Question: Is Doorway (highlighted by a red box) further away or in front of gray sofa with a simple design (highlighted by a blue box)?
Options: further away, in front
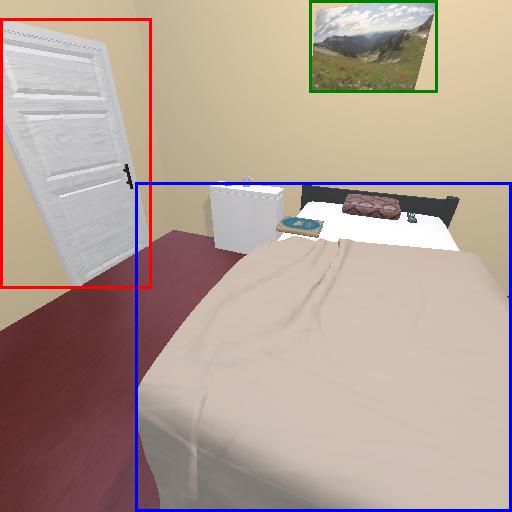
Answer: further away